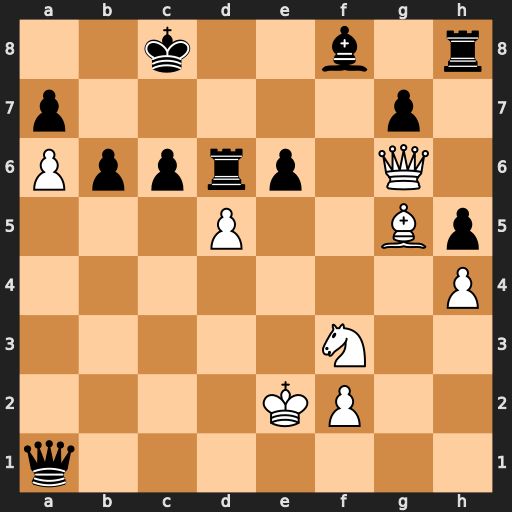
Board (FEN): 2k2b1r/p5p1/Ppprp1Q1/3P2Bp/7P/5N2/4KP2/q7
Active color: w
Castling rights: -
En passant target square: -
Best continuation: Qe8+ Kc7 Bd8+ Rxd8 Qxc6+ Kb8 Qb7#